Current action and preconditions to check: trajectory_clear

Your task: For each precondition in the list above, predict whether it will hold at this action.

Consider the current scene as observed from the mobile robot's camera, and analyze the predicted future states of all dynamic agents (e.g., people, animals, vehicles, or any moving entities) within the NEXT SECOND.

IMPORTANT: Only answer "very likely" if you are absolutely certain—based on strong, clear evidence—that a dynamic agent will violate the precondition in the predicted future state. Do NOT answer "very likely" for unlikely, ambiguous, or low-probability risks.

Ask yourself for each precondition: Is there a high probability, with clear and convincing evidence, that the predicted future states of any dynamic agent will interfere with the predicted future state of the currently executing action within the NEXT SECOND, causing that precondition to fail?

Assess the risk level based on these predictions. Use "likely" or "very likely" if motions create a clear risk of interference.

Use "neutral" or "improbable" if agents are nearby but their predicted paths are clearly diverging or non-conflicting.

Failure Risk Categories: "very improbable", "improbable", "neutral", "likely", "very likely"

Answer Format: Output ONLY the probability_of_failure value from these categories: "very improbable", "improbable", "neutral", "likely", "very likely"

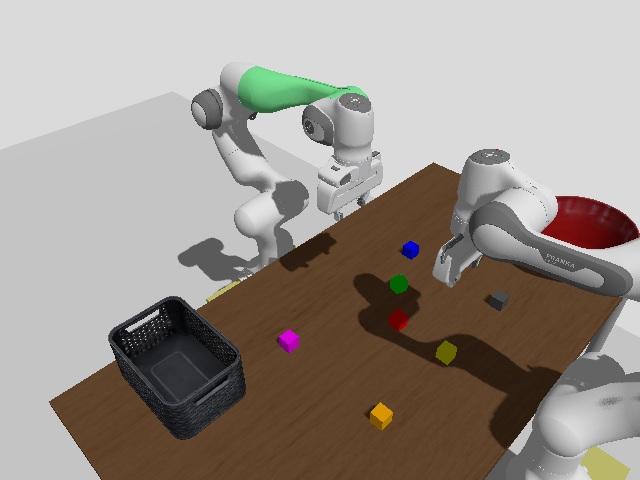

Answer: very improbable